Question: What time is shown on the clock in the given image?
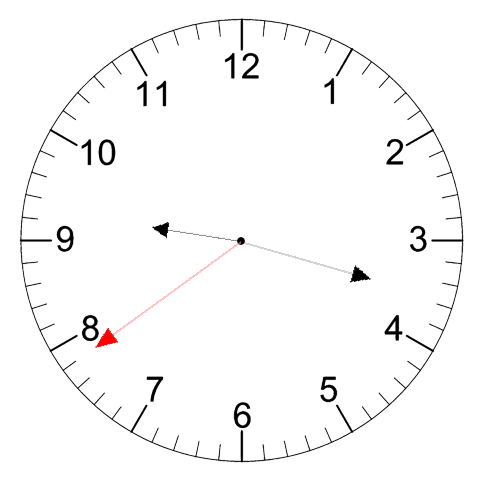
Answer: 09:17:39